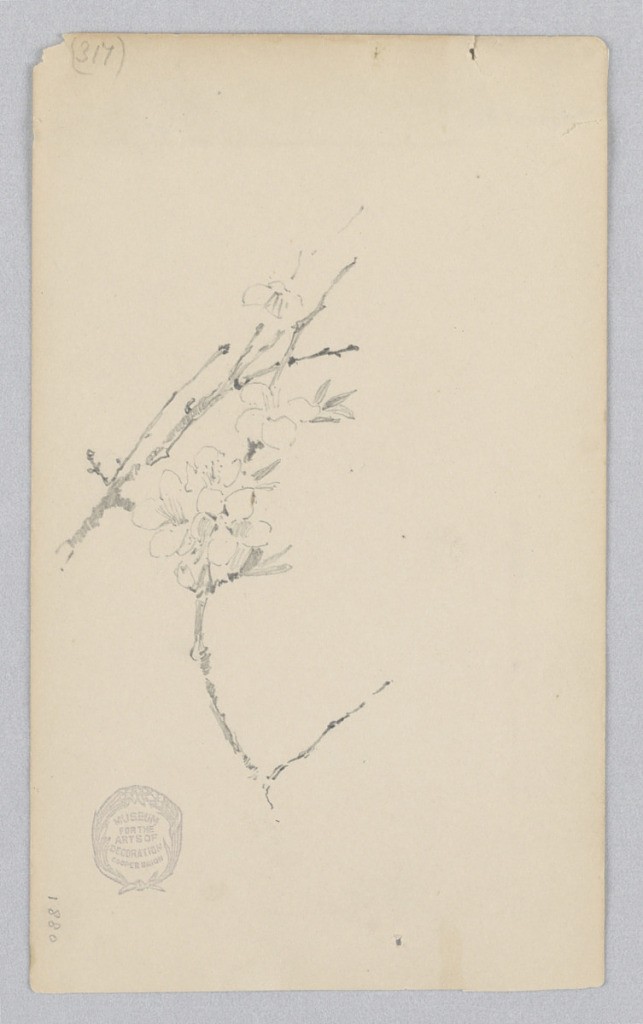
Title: Bough
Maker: Robert Frederick Blum, American, 1857–1903
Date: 1880
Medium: Graphite on wove paper
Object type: Drawing
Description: Sketch of two boughs with blossoms and leaves.